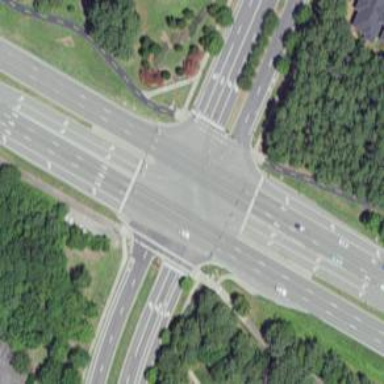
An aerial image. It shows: Marked crossing on asphalt cycleway road.